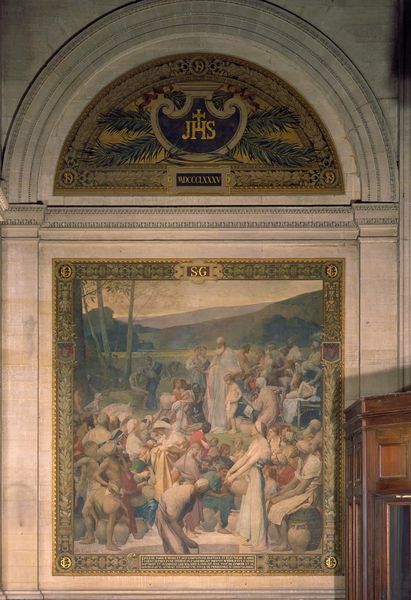
Titel: Prédiction de saint Denis, Der predigende heilige Dionysius
Künstler: Pierre Victor Galland
Standort: Paris
Institution: Panthéon
Schlagwörter: blau, gemälde, himmel, schatten, weiß, bäume, sitzen, braun, frankreich, frau, holz, licht, marmor, paris, raum, szene, tür, gebäude, rot, ornament, teppich, wand, architektur, bibel, historie, rahmen, stein, bild, feld, kirche, gold, klassizismus, rund, schrift, schrank, rahmung, bogen, berge, mauer, beleuchtung, pilaster, französisch, rundbogen, schlacht, tafel, detail, inschrift, wandgemälde, wandmalerei, jahreszahl, foto, fotografie, photographie, eingang, arkade, kreuz, torbogen, beschriftung, altar, architrav, pantheon, kapitell, jahr, photo, fries, gesims, zahl, christus, jesus, jesus christus, blitz, fresken, historismus, heilige, fresko, basis, heilig, taufe, wandbild, biblisch, wandbehang, sakral, eierstab, bau, sakralbau, gebälk, perlstab, tympanon, faszien, säulenordnung, ordnung, pilasterordnung, sakralarchitektur, travee, felderung, bogenfeld, panel, steinlagen, ihs, jesuiten, verkröpft, beichtstuhl, verkröpfung, säuleonordnung, wandfeld, modestil, rundbogenarkade, christusmonogramm, eingnag, henri levy, historirismus, jhs, schmuckleiste, unendlicher rapport, wandmalerrei, zweickel